Aerial crown-view tile of a tropical tree (Barro Colorado Island, Panama), acquired 20250414:
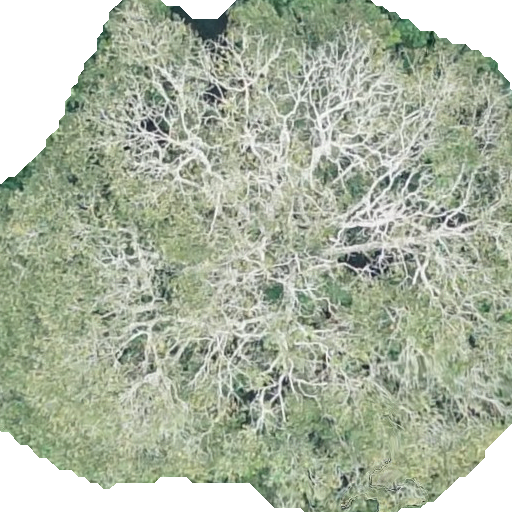
Species: Dipteryx oleifera
GBIF accepted scientific name: Dipteryx oleifera
Crown area: 388.469 m²